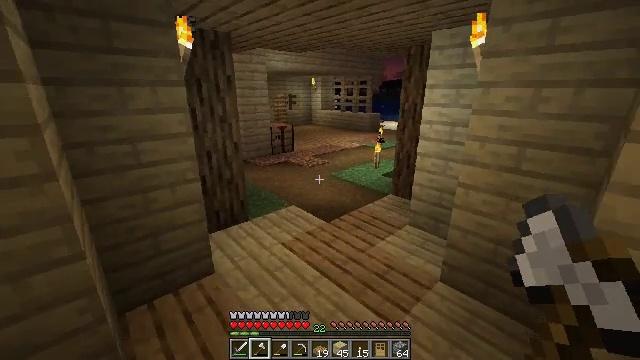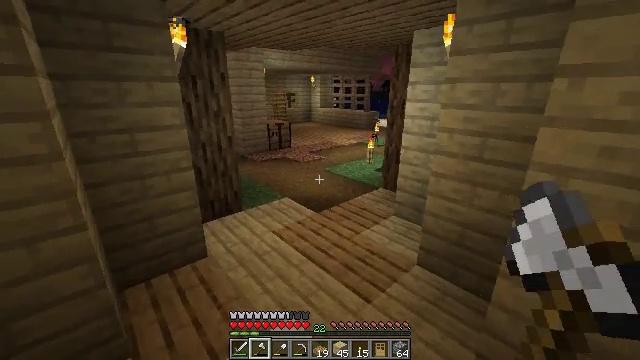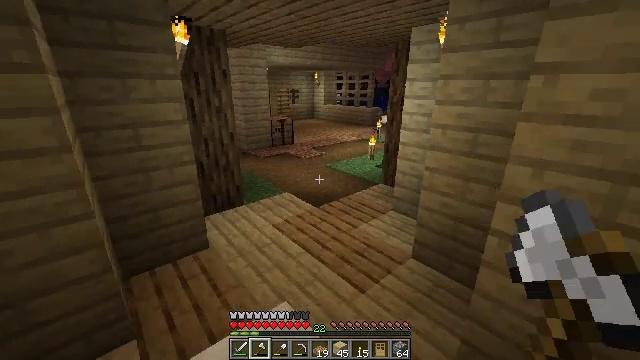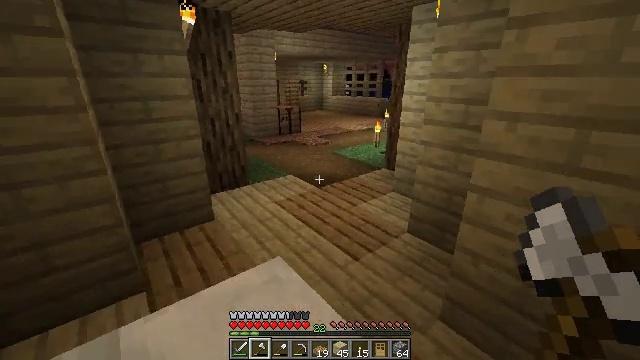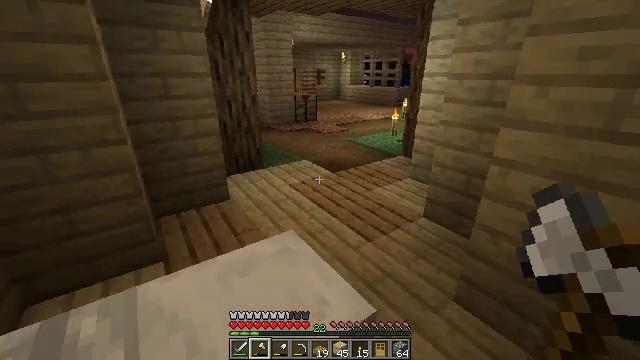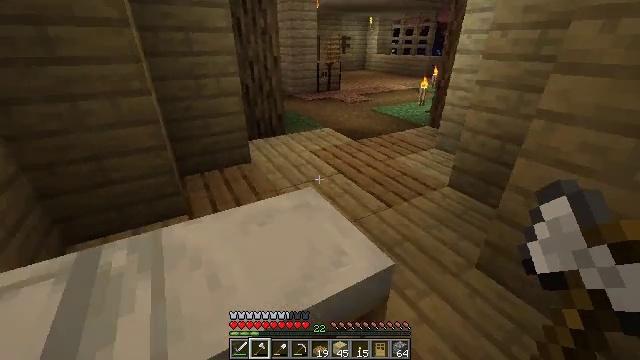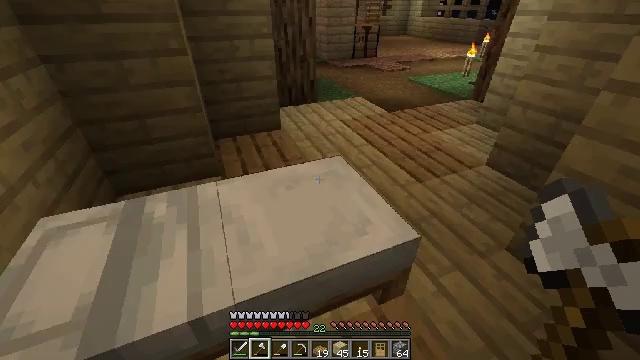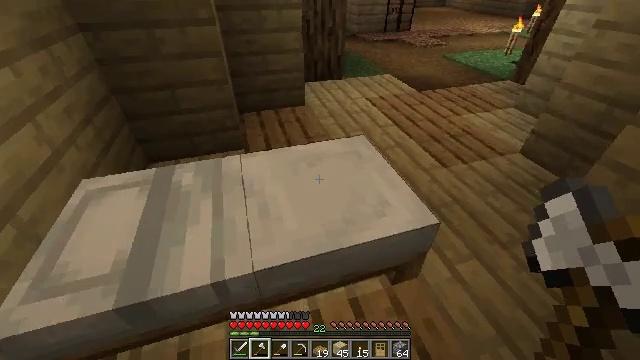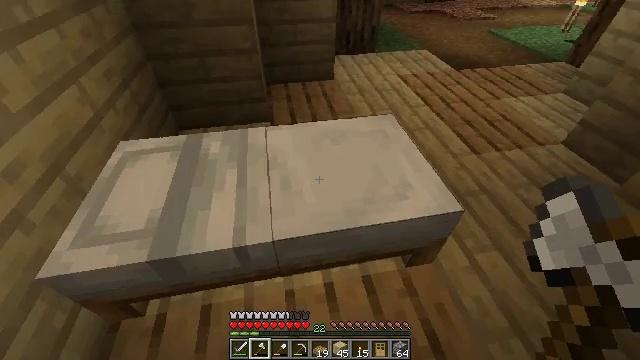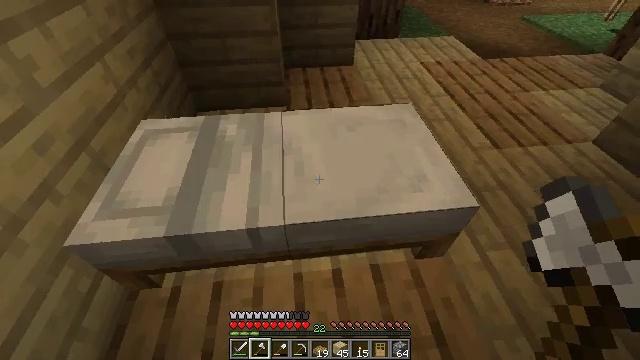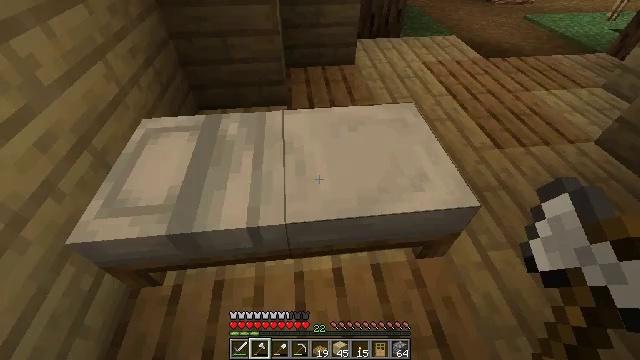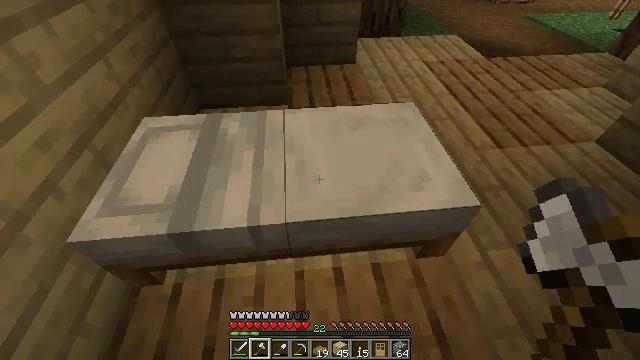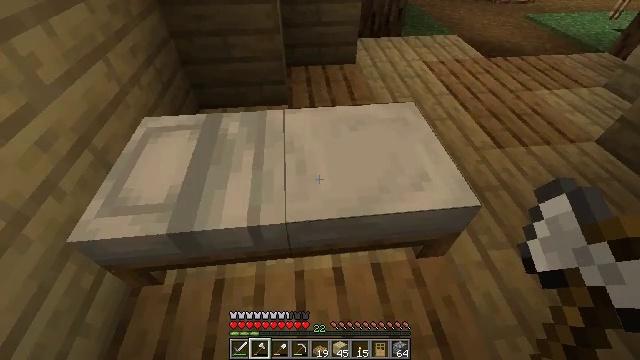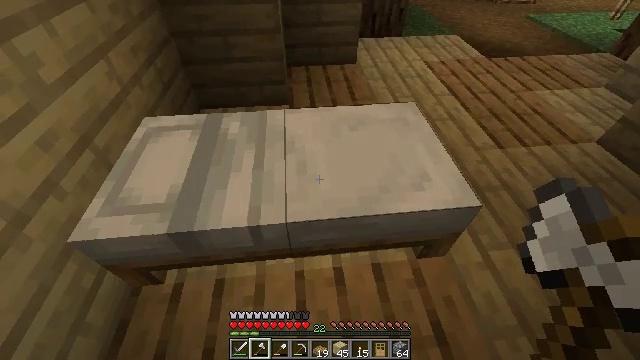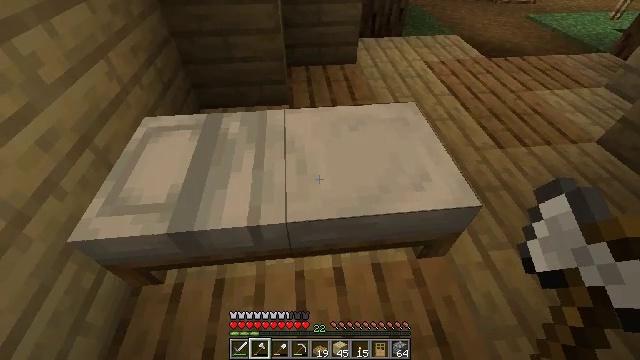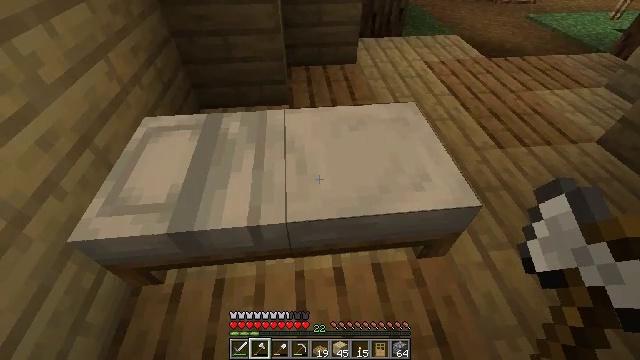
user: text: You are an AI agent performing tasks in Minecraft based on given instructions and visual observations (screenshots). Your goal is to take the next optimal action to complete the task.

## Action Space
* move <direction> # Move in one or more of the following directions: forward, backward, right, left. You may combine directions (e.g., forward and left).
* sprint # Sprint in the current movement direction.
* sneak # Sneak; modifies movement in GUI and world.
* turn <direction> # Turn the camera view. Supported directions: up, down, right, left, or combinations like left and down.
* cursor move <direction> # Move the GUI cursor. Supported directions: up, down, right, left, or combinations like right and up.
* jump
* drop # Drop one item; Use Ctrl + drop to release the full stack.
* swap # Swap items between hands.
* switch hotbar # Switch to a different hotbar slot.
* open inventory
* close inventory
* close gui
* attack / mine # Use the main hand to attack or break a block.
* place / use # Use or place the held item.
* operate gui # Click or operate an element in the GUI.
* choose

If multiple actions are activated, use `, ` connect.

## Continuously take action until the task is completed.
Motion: motion action
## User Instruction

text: Remove birch planks to collect them.
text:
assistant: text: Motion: move back and move right
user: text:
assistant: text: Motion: move back and move right, turn left
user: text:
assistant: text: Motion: move back, turn left and down
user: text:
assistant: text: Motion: turn left and down
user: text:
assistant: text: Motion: turn left and down
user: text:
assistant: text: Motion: turn left and down
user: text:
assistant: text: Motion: turn left and down
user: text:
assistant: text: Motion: turn left and down
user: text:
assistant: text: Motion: turn left and down
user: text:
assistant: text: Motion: no_op
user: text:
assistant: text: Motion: no_op
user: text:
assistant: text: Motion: no_op
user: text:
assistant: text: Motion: no_op
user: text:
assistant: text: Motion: no_op
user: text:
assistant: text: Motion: use / place
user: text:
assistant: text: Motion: use / place
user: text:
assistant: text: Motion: no_op
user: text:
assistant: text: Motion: no_op
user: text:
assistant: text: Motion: no_op
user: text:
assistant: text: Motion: no_op
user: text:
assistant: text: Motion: no_op
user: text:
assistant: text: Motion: open gui
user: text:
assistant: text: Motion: no_op
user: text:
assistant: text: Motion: no_op
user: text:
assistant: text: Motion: no_op
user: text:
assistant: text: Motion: no_op
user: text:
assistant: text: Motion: no_op
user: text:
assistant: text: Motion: no_op
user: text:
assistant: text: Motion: no_op
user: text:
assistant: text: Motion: no_op